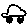
Label: car